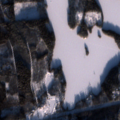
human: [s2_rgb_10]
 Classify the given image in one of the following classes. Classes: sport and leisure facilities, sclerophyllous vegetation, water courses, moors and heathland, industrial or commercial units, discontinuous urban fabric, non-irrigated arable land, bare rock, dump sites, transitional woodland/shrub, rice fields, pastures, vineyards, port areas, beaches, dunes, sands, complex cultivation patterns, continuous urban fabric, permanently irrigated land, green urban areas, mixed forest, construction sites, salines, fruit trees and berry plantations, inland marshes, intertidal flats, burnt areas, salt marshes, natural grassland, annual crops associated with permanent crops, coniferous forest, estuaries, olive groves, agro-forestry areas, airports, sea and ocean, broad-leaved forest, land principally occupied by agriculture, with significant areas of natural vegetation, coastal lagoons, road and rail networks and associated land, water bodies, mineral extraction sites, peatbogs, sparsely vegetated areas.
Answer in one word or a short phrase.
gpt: coniferous forest, mixed forest, transitional woodland/shrub, water bodies